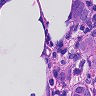
Metastatic tissue present: yes